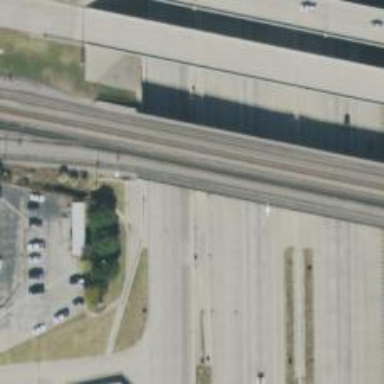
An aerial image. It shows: Bridge leading to yard area.